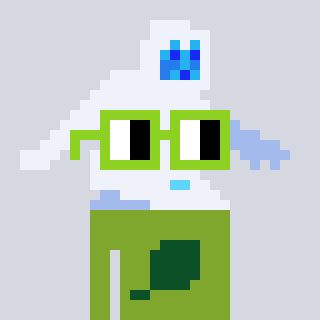
a pixel art character with square light green glasses, a yeti-shaped head and a slimegreen-colored body on a cool background